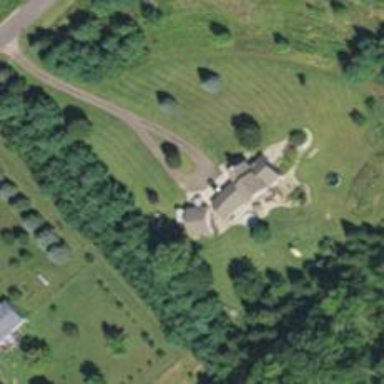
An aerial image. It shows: Driveway.